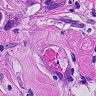
Metastatic tissue present: yes